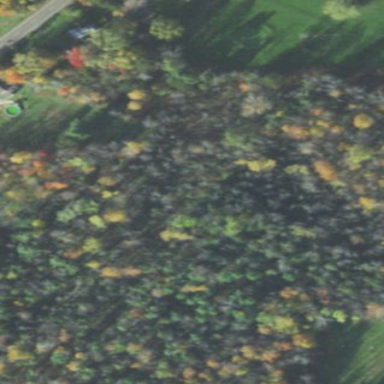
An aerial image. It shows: Woodland with needle-leaved trees.